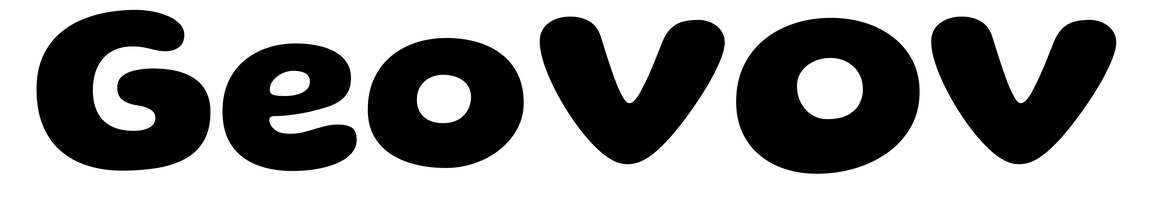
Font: Gluten_Bold